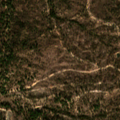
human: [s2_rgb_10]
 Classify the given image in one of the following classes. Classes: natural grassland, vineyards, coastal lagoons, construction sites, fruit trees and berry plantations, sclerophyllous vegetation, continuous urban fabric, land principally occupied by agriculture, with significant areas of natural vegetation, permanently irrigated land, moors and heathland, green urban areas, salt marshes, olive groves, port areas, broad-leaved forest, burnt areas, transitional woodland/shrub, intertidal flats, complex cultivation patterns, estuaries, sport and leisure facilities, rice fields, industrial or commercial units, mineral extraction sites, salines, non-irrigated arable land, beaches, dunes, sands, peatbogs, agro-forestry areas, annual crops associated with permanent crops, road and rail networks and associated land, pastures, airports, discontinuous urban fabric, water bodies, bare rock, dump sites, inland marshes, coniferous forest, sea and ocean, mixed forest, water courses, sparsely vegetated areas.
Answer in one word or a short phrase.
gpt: broad-leaved forest, mixed forest